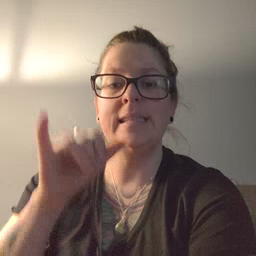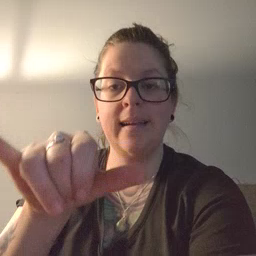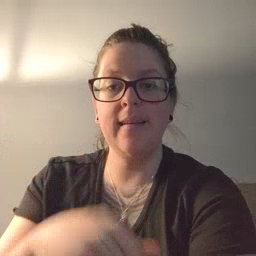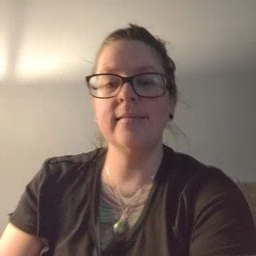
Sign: stay